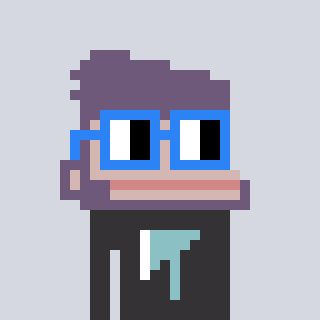
a pixel art character with square blue glasses, a ape-shaped head and a grayscale-colored body on a cool background